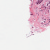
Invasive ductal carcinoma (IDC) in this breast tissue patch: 0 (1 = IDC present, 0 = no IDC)